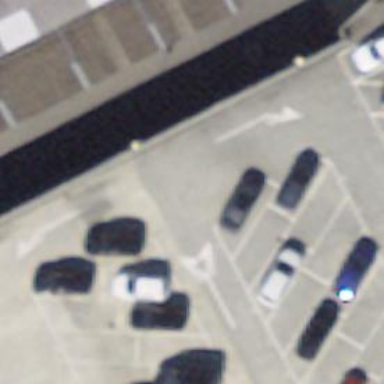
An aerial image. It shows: Concrete parking aisle designated as service road.